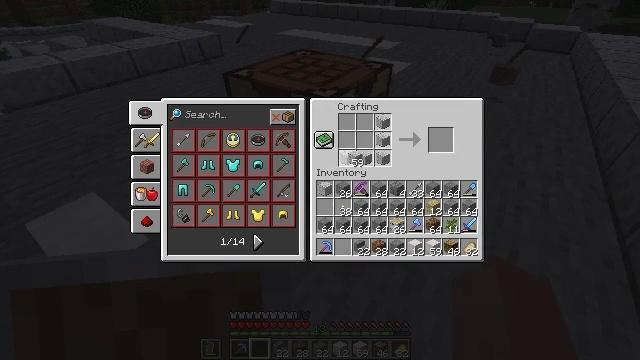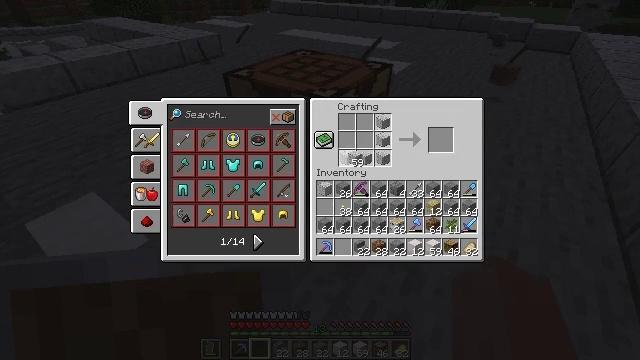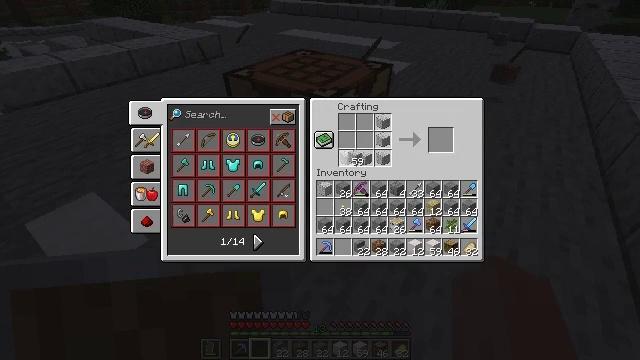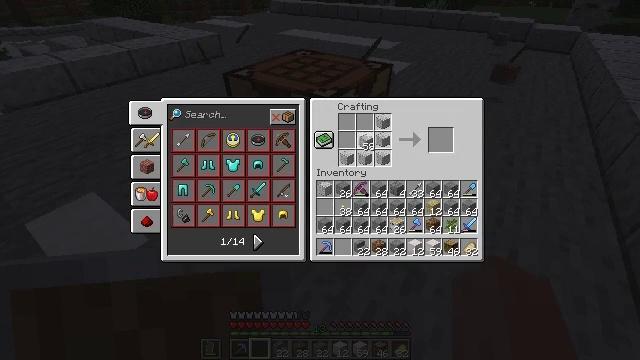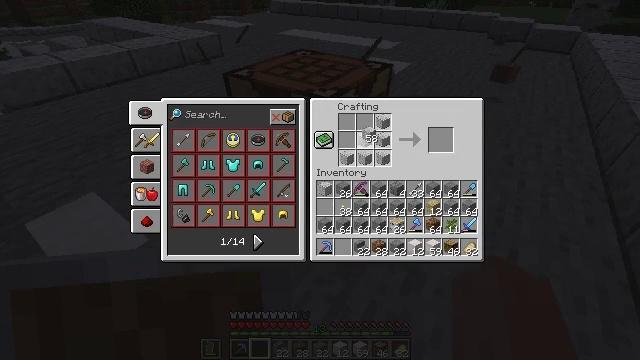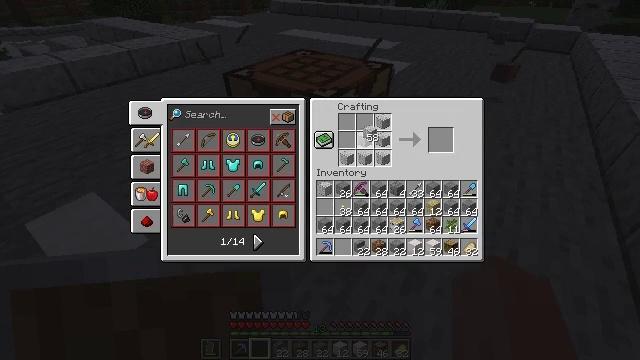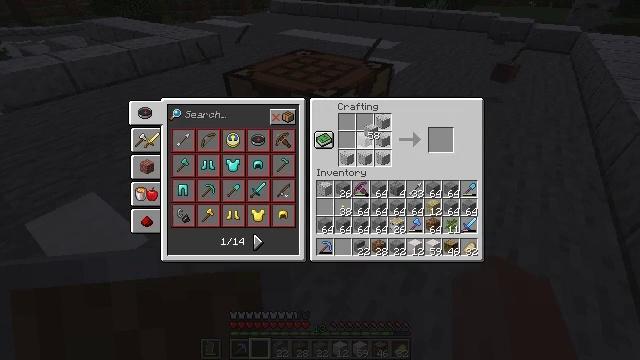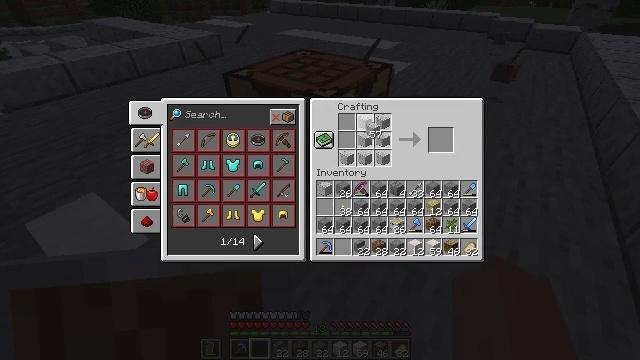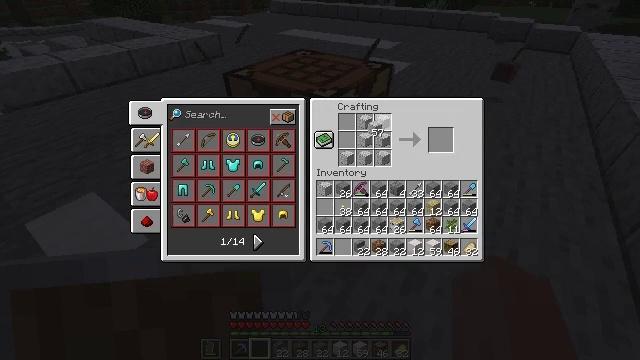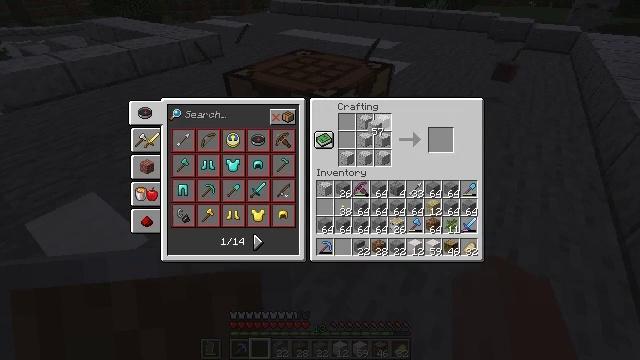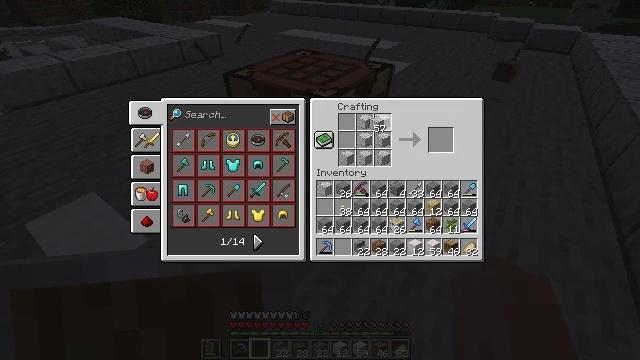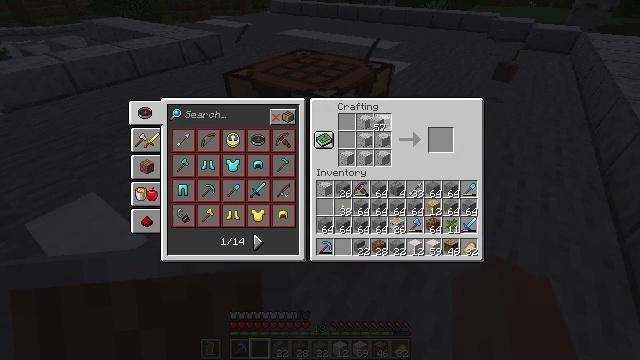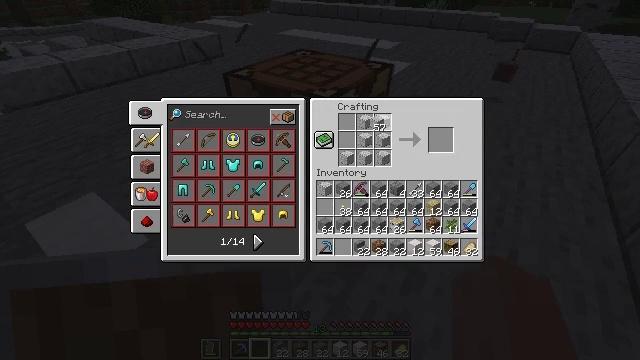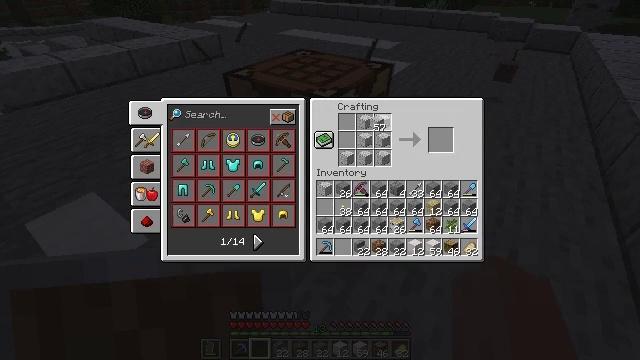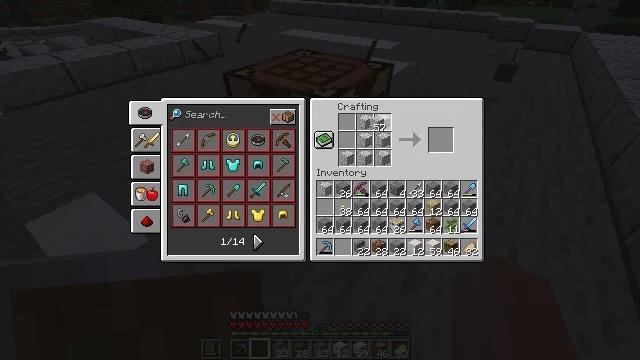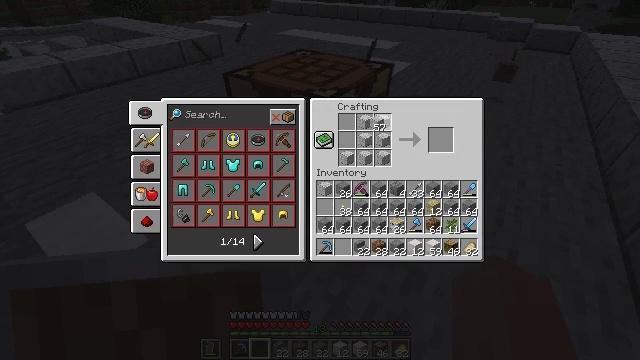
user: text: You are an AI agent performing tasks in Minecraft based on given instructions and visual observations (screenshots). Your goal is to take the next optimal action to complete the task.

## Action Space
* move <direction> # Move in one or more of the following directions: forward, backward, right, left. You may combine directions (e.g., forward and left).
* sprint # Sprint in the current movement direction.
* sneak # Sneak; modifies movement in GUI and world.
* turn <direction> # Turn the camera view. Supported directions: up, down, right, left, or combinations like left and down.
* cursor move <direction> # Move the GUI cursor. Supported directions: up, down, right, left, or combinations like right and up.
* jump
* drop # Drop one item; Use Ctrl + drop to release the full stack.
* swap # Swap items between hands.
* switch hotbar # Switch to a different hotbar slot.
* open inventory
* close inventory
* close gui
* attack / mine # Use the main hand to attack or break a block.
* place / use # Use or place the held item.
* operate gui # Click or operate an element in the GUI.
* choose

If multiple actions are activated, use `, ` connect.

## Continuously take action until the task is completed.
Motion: motion action
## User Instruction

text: Craft multiple polished diorite slab with polished diorite blocks.
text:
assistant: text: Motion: choose
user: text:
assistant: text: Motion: choose
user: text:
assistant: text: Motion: cursor move right and up, choose
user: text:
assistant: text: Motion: cursor move up, choose
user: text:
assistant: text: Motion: choose
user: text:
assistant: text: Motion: choose
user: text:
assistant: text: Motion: choose
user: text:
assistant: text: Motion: no_op
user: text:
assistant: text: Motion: no_op
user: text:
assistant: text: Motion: no_op
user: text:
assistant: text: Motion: no_op
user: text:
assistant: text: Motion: no_op
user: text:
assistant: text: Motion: choose
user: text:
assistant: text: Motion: choose
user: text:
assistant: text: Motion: choose
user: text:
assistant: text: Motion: choose
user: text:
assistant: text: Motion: choose
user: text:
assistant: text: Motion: choose
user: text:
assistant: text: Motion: choose
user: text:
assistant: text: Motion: choose
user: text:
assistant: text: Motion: choose
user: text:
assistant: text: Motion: choose
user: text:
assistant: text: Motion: no_op
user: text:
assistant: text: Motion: no_op
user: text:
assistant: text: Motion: no_op
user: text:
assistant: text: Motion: no_op
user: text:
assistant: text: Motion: operate gui
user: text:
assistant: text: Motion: operate gui
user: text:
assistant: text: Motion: no_op
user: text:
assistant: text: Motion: operate gui